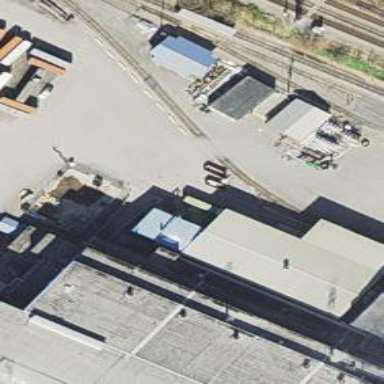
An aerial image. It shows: Railway siding for service.